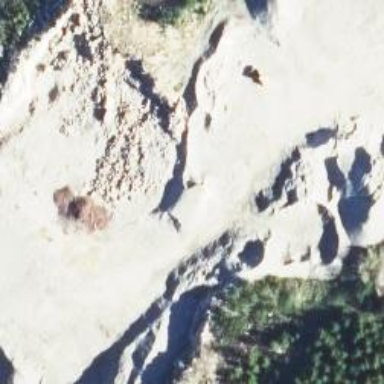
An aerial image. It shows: Quarry area.